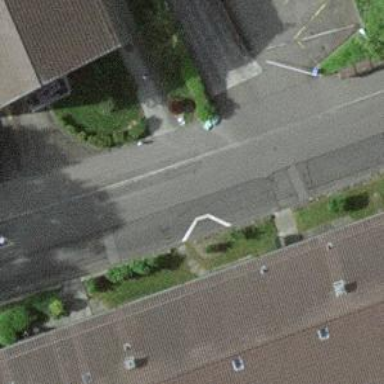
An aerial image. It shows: Residential road with separate asphalt sidewalk.